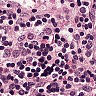
Metastatic tissue present: no